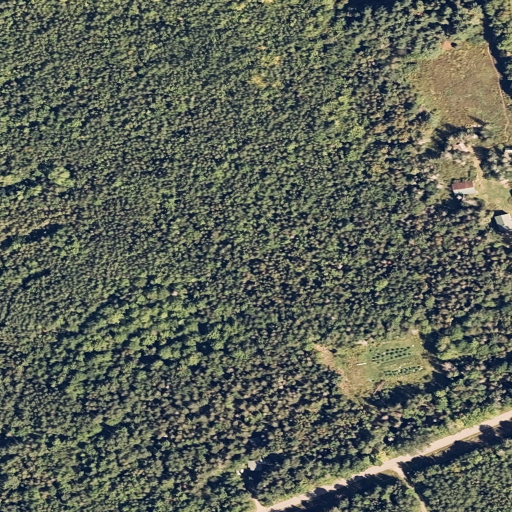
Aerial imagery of ridge(s) in Maine named Tar Ridge containing mixed forest, deciduous forest, open development, shrub, low intensity development, medium intensity development, high intensity development, evergreen forest, and grassland